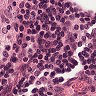
Metastatic tissue present: no